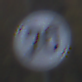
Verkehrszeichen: EndeGeschwindigkeit70
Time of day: SunriseSunset
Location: Outdoor (Nature)
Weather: PartlyCloudy
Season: Autumn
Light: Natural